Interaction volume radius: 5 \u00c5
Interaction volume height: 20 \u00c5
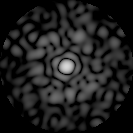
Disorder parameter: 0.8565